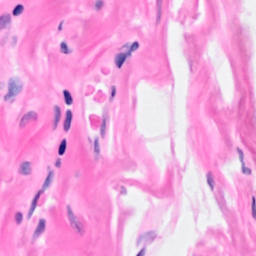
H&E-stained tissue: Breast